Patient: sex F, age 27
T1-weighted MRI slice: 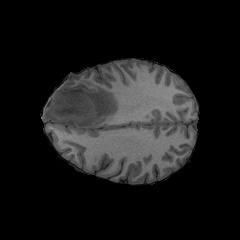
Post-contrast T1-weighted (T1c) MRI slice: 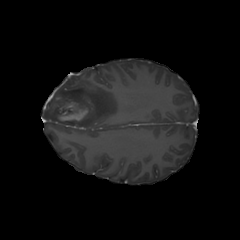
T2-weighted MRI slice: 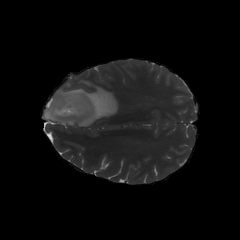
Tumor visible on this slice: yes
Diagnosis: Astrocytoma, IDH-mutant
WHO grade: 4